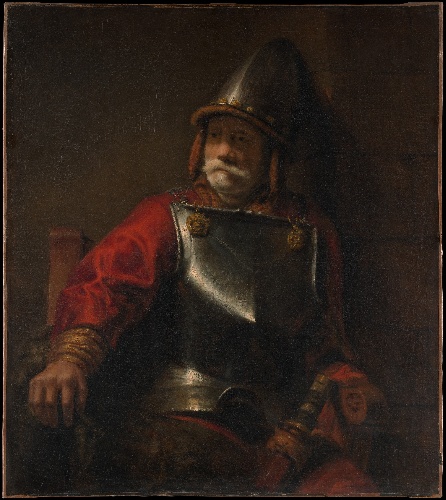
Title: Man in Armor (Mars?)
Artist: Rembrandt
Artist bio: Dutch, second or third quarter 17th century
Object type: Painting
Classification: Paintings
Medium: Oil on canvas
Dimensions: 40 1/8 x 35 5/8 in. (101.9 x 90.5 cm)
Department: European Paintings
Credit line: Purchase, 1871
Accession year: 1871
Repository: Metropolitan Museum of Art, New York, NY
Tags: Armor|Men|Portraits